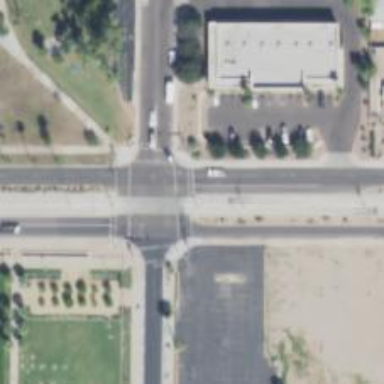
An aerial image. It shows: Solid stop line on the road.